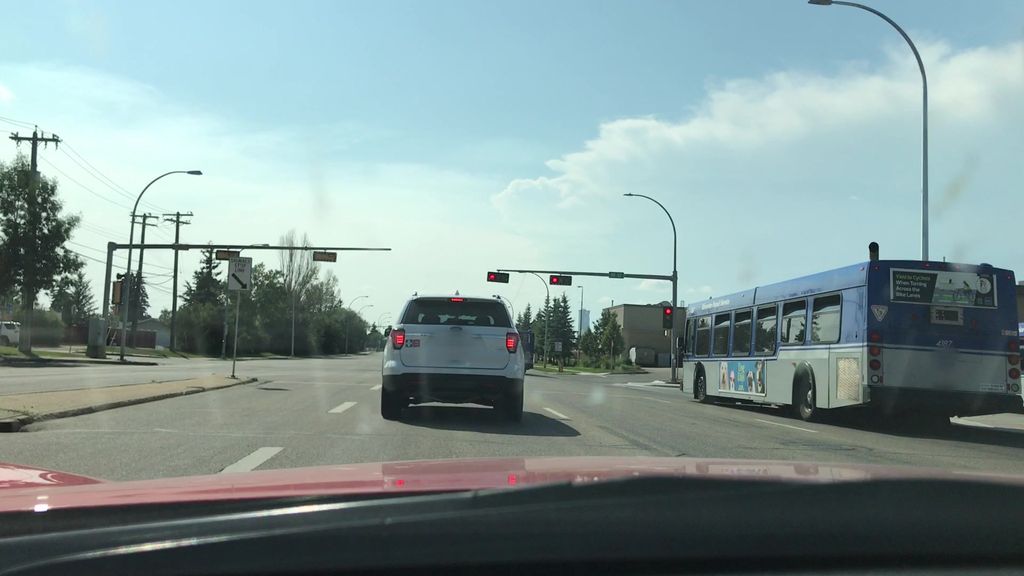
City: edmonton